Question: I currently have a UIWebView object that is injected with the following html string:
'''
<html>
<head>
<meta name="viewport" content="width=device-width" />
<style type="text/css">
body {
color: purple;
background-color: #d8da3d;
}
</style>
</head>
<body>
<div id="content" contenteditable="true"> </div>
<div style="font-family: Helvetica"> Sample text </div>
</body>
</html>
'''
It seems that with the above html code, the contentSize height of the WebView in question is 548px when in reality, it should much less than that, given that there are only two lines. I also have trued loading a URL request to www.google.com. Based on the breakpoints that I have set, the contentSize does seem to increase by the appropriate amount.
So what I would like to know is whether or not it would be possible to adjust the contentSize height based on the contents of the WebView (or in my case, a WebView set with the above html text). I suspect that I might have to specify some sort of .css parameters such as height or min-height (I have already tried to do this, but to no avail). Any help will be greatly appreciated!
Edit: Not sure if this helps, but here is the code that I am using to set the html content. I have included the .html file in the project and I set the WebView (created using the storyboard) html content using the following lines in my View Controller:
'''
NSString *path = [[NSBundle mainBundle] pathForResource:@"compose" ofType:@"html"];
NSString *htmlString = [NSString stringWithContentsOfFile:path encoding:NSUTF8StringEncoding error:nil];
[self.webView loadHTMLString:htmlString baseURL:nil];
'''

Edit2: After some tinkering, I think I know what is happening. It seems that int he situation where the WebView's content height is < view height, it will automatically default to the WebView's frame. Through experimentation, it seems that the UIBrowserView's frame changes whenever the UIWebView's frame changes. It seems that I cannot change one without affecting the other.
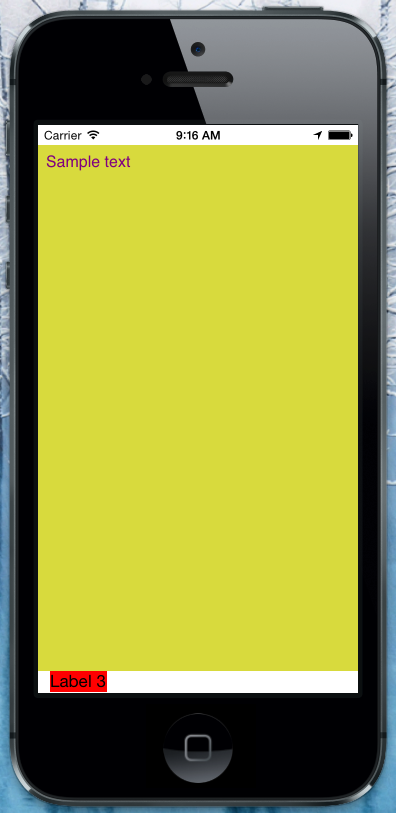
Answer: The only really reliable way to determine the content height of a UIWebView is to do it via Javascript once the HTML is fully rendered.
The problem with getting the height in 'webViewDidFinishLoad:' is, that this method is called right after the HTML is loaded into the UIWebView. But that does not mean that the HTML is already fully rendered. This might lead to random and wrong heights.
So to get the real height you have to listen to the onLoad event in the HTML DOM. Then send the height to the UIWebView.
You can find a detailed description on how to do this in this <URL> that I wrote a while ago.
EDIT:
So this is a special case, where the HTML content is actually smaller than the UIWebView frame. Getting the height of the '<body>' does not work in this case, because the body always extends to the full frame.
You have to change the HTML a little bit. You have to add an element that wraps your HTML content:
'''
<body>
<div id="wrapper">
<div id="content" contenteditable="true"> </div>
<div style="font-family: Helvetica"> Sample text </div>
</div>
</body>
'''
Then in the Javascript snippet you return the height of that wrapper element:
'''
<script type="text/javascript">
window.onload = function() {
window.location.href = "ready://" + document.getElementById('wrapper').offsetHeight;
}
</script>
'''
This returns the correct height of your HTML content. Just on more thing: because the '<body>' element gets a default margin, you have to set the margin to 0:
'''
<style type="text/css">
body {
margin:0;
color: purple;
background-color: #d8da3d;
}
</style>
'''
Now you get the correct size and you can move your label according to the UIWebView's height.